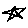
Label: star